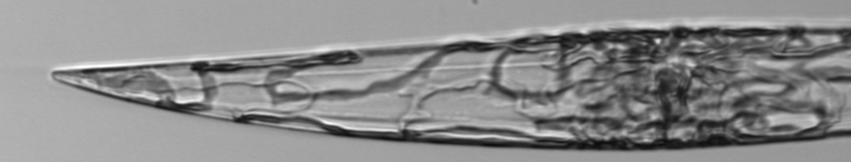
Label: Pleurosigma